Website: walmart
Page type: address-validator
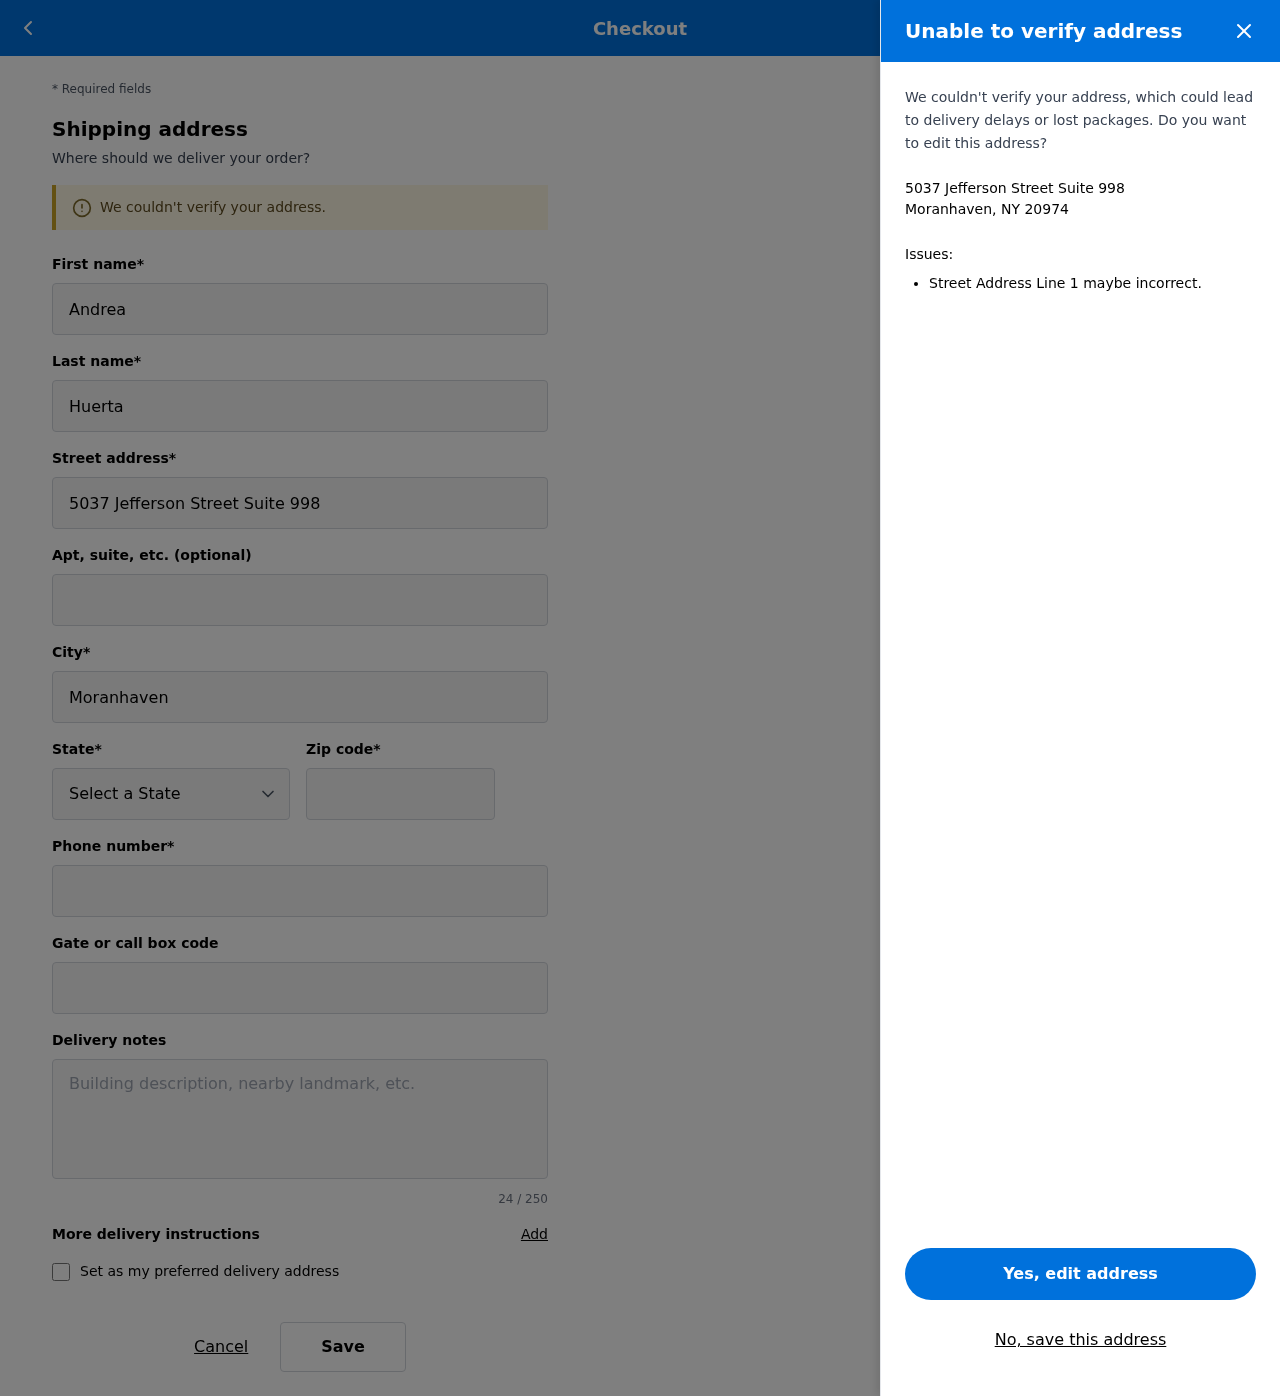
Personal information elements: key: PII_CITY_STATE_ZIP
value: Moranhaven, NY 20974
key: PII_DELIVERY_INSTRUCTIONS
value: Place behind screen door
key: PII_STATE_ABBR
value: NY
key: PII_STREET
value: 5037 Jefferson Street Suite 998
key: PII_FIRSTNAME
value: Andrea
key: PII_LASTNAME
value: Huerta
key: PII_CITY
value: Moranhaven
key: PII_POSTCODE
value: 20974
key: PII_PHONE
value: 9309096088
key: PII_SECURITY_CODE
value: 23436